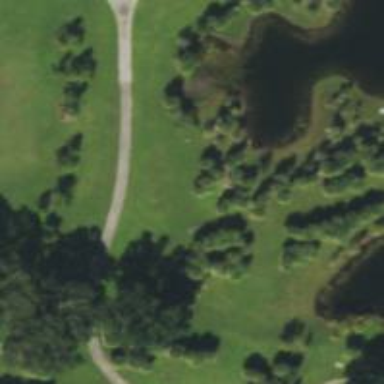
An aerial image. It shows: Disc golf basket.